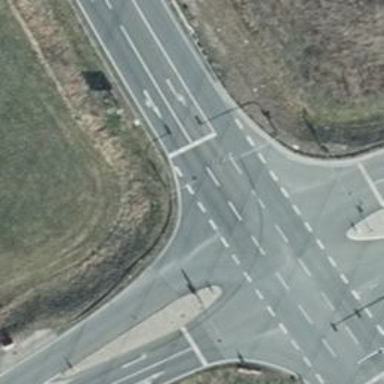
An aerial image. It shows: Road with traffic signals controlling the flow of traffic.